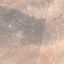
Land use / land cover class: PermanentCrop